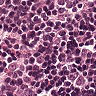
Metastatic tissue present: no